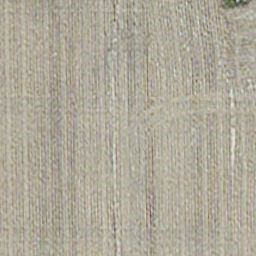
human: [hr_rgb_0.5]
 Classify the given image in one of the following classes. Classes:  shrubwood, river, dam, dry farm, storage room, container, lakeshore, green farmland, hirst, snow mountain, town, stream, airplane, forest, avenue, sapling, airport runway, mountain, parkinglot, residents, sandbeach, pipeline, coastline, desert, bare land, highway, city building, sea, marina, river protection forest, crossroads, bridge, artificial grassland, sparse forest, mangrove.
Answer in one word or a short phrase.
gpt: dry farm